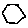
Label: hexagon